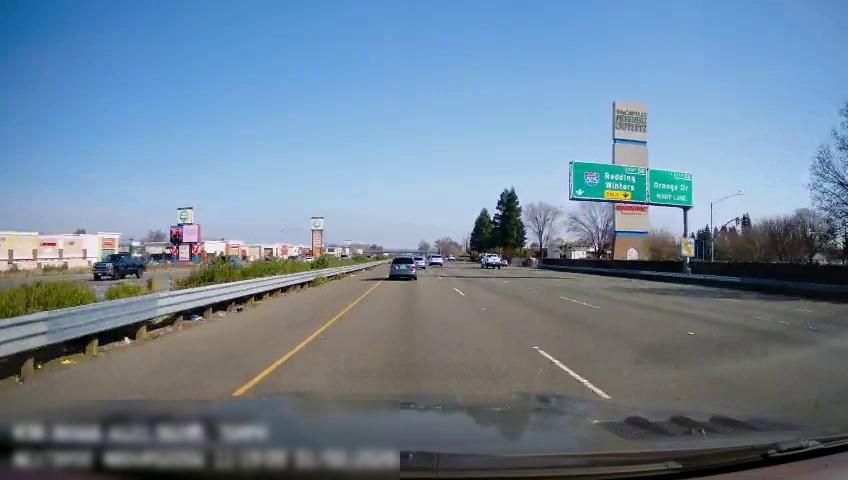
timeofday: Day
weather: Sunny
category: Drivable Space
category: Drivable Space
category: Vehicles | Car
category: Vehicles | Truck
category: Vehicles | SUV
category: Vehicles | Car
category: Vehicles | Truck
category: Lanes | Current Lane
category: Lanes | Current Lane
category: Lanes | Alternate Lane
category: Lanes | Alternate Lane
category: Traffic | Lights
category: Traffic | Lights
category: Traffic | Signs